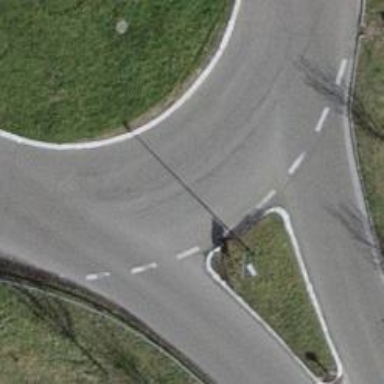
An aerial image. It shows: Asphalt road in residential area leading to roundabout.